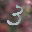
Label: 3